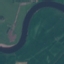
Land use / land cover: River